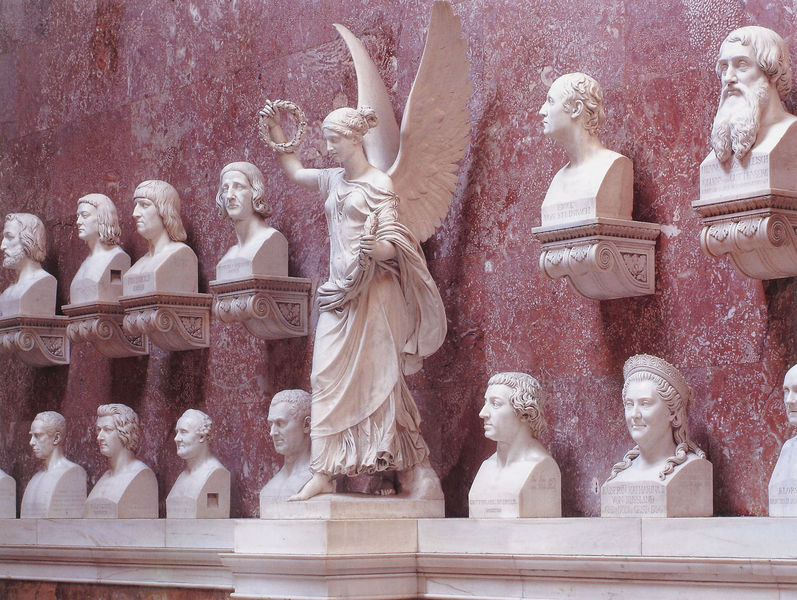
Titel: Walhalla in Donaustauf
Künstler: Leo von Klenze
Standort: Donaustauf, Walhalla (EU - D - Bayern)
Schlagwörter: flügel, fuß, kopf, mann, weiß, frauen, menschen, brust, frau, frisuren, köpfe, marmor, männer, rot, bart, wand, falten, sockel, stein, gelehrte, figur, gewand, haare, lange haare, diadem, krone, locken, rosa, engel, skulptur, dutt, farbig, schrift, figuren, büste, socke, plastik, steinmetz, foto, text, kranz, lorbeerkranz, göttin, portraits, pantheon, sims, skulpturen, voluten, toga, kränze, büsten, geflügelt, nike, glyptothek, siegeskranz, inschriften, walhalla, viktoria, fama, enegl